Question: We ( have ) to use filemaker for a customer but we get a field not found error when adding the request.
This is the code we're using which is serving the $_POST values.
(I know that I'm using mass assignment but this is currently in a testing phase)
'''
$newRequest = $fm->newAddCommand('REGISTRATIE', $_POST);
$return = $newRequest->execute();
'''
When we print the results of '$return' we get the following error without further information.

Any idea what might be wrong?
## Full Error log
<URL>
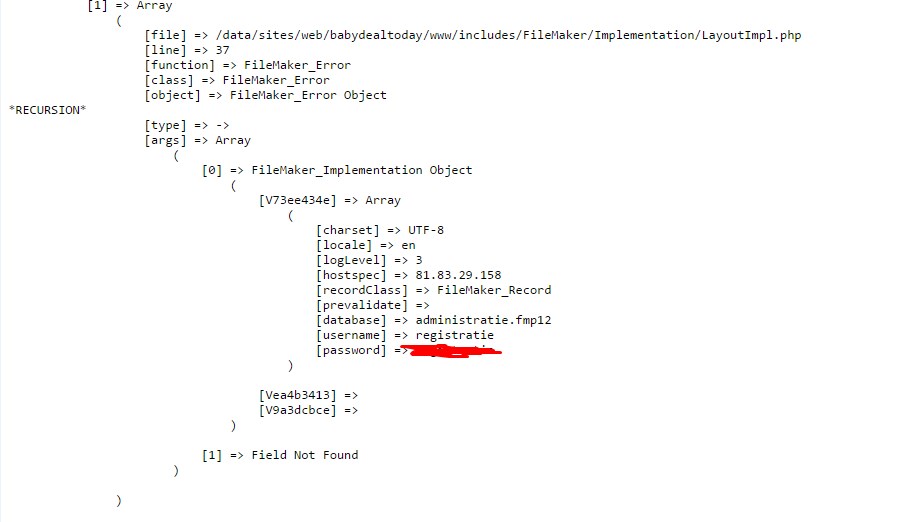
Answer: Web Publishing in FileMaker this way is dependent on layouts. In your example, the layout you are referencing is named "REGISTRATIE" so all the fields must exist on that layout and be accessible.
If that layout is complicated, consider creating a dedicated web accessible layout with only the fields you need to access and/or return.